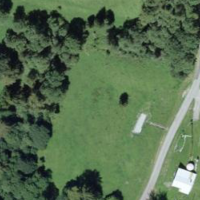
EUNIS habitat code: 44
Species observed at this site:
Filipendula ulmaria